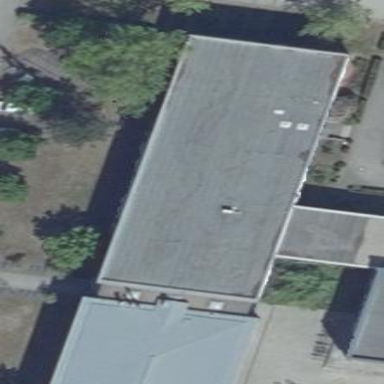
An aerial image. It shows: Flat-roofed university building.